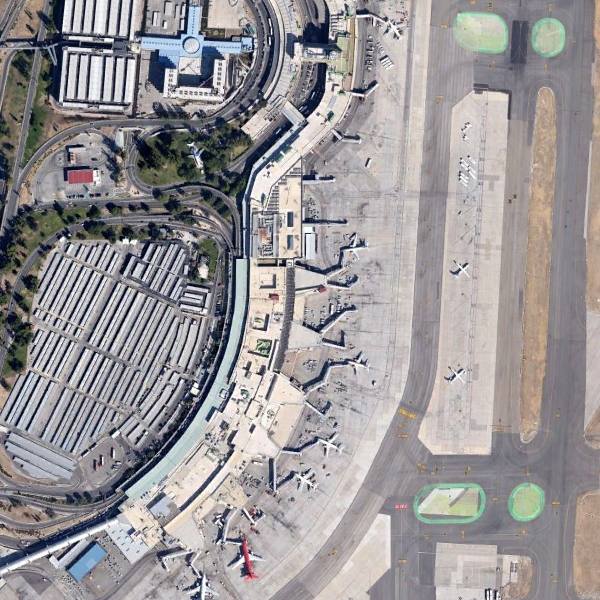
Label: Airport